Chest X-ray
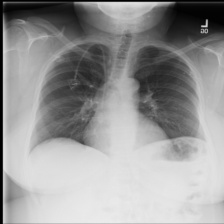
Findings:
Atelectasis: negative
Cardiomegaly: negative
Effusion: negative
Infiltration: negative
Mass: negative
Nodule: negative
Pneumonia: negative
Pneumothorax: negative
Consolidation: negative
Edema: negative
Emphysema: negative
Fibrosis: negative
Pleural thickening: negative
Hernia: negative